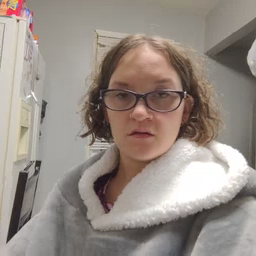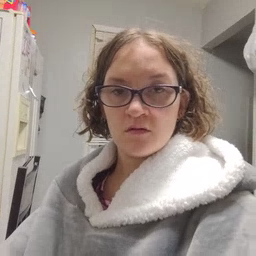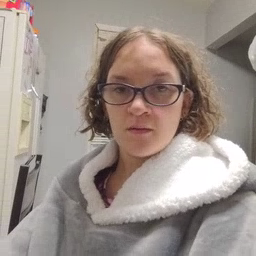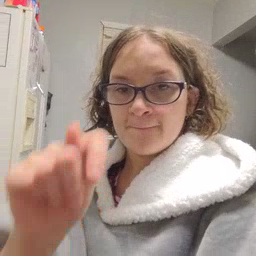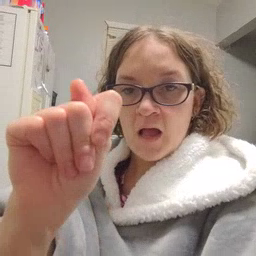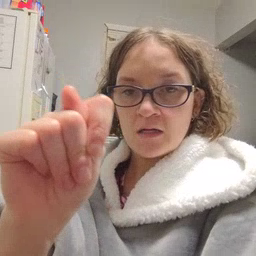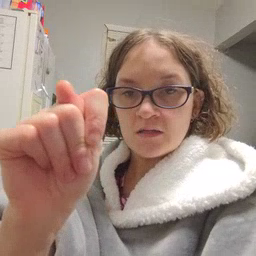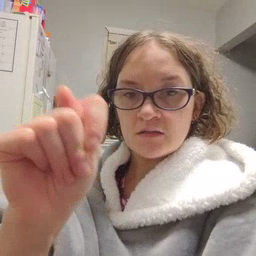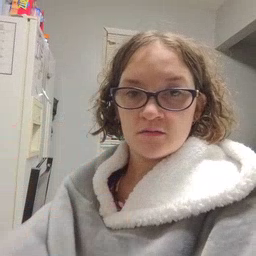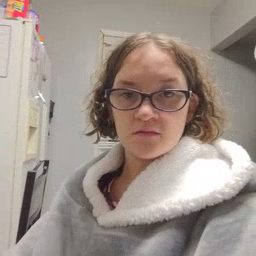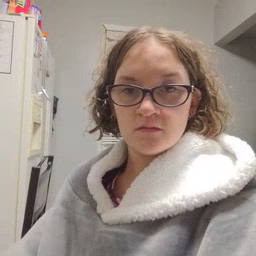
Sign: potty